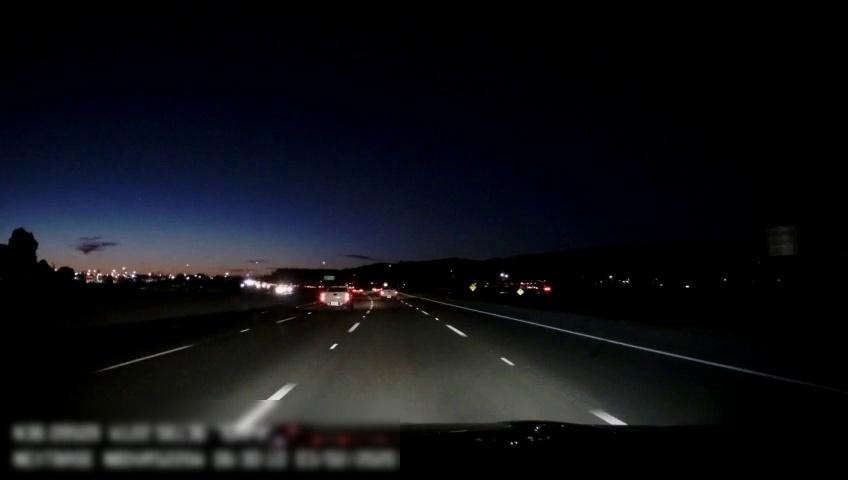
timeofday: Night
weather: Other
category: Drivable Space
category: Vehicles | SUV
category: Vehicles | Truck
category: Vehicles | Truck
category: Lanes | Alternate Lane
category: Lanes | Alternate Lane
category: Lanes | Alternate Lane
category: Lanes | Alternate Lane
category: Lanes | Alternate Lane
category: Traffic | Signs